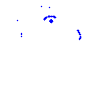
Particle: proton